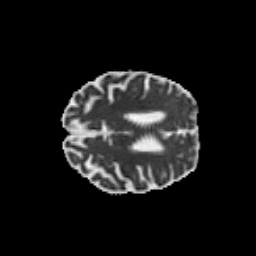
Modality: MD
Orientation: axial
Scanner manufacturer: siemens
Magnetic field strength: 3 T
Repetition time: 6.8 s
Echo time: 0.093 s